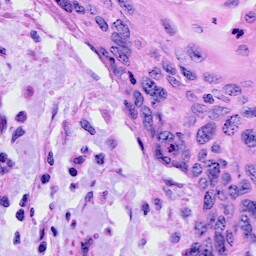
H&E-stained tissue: Cervix